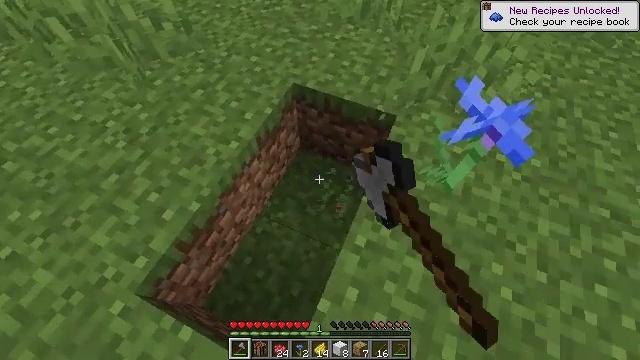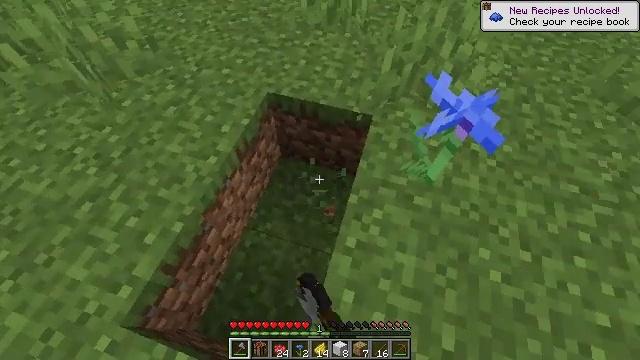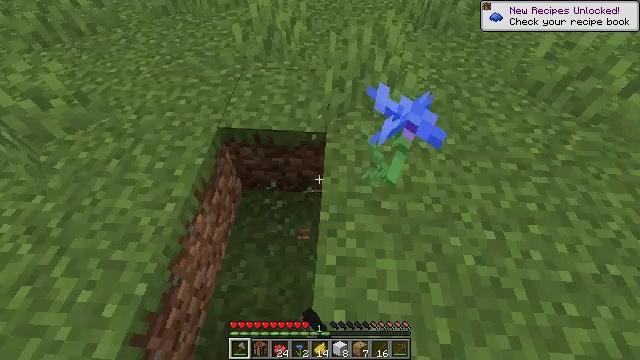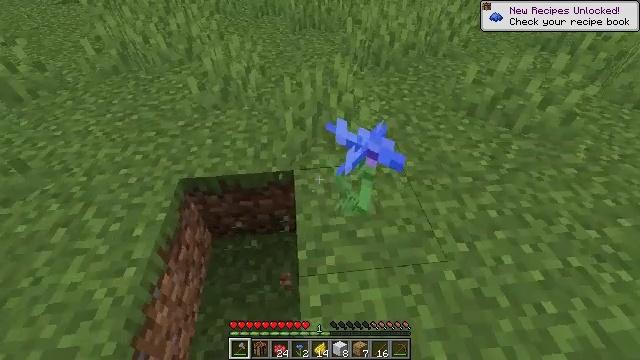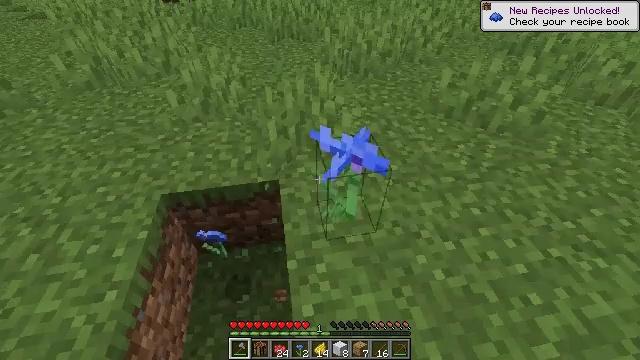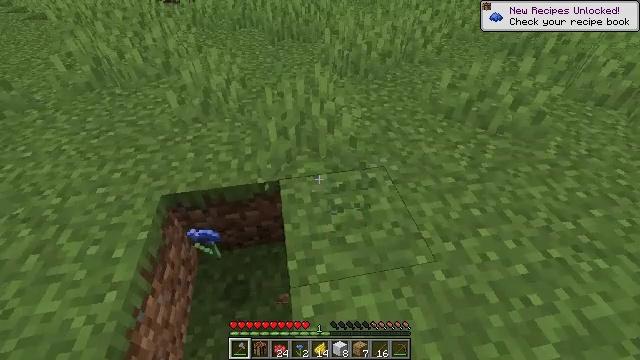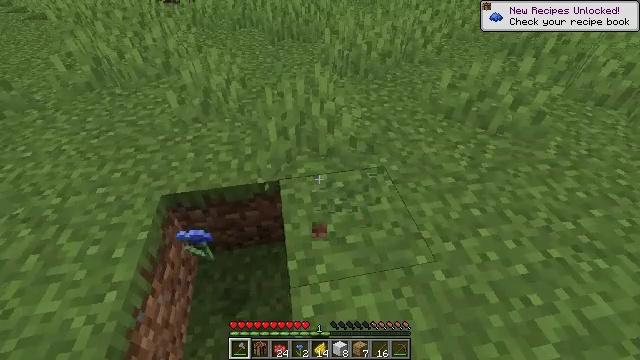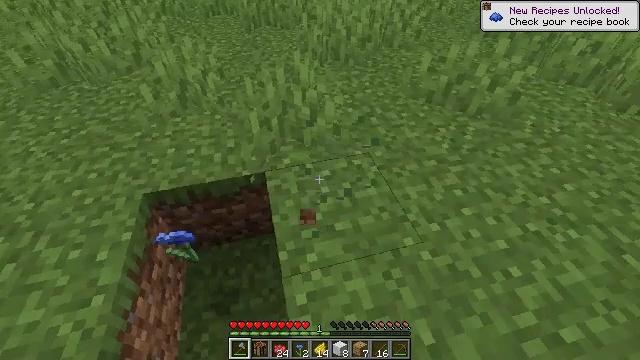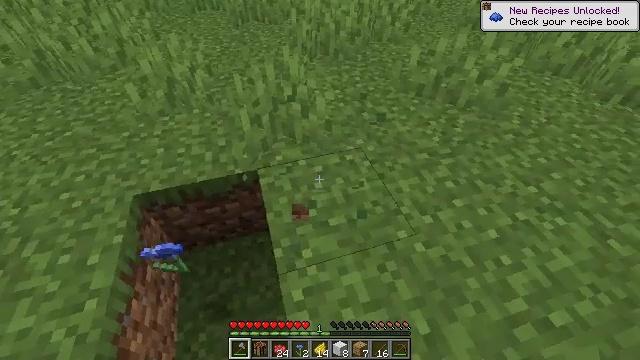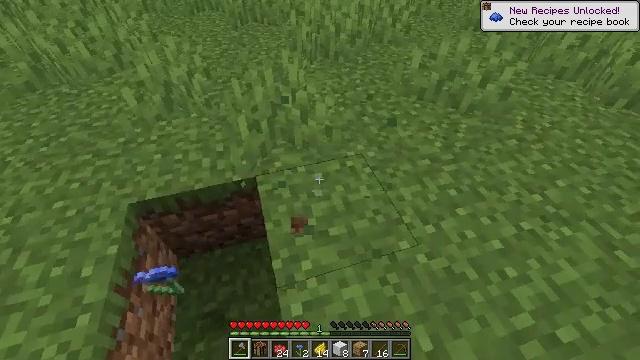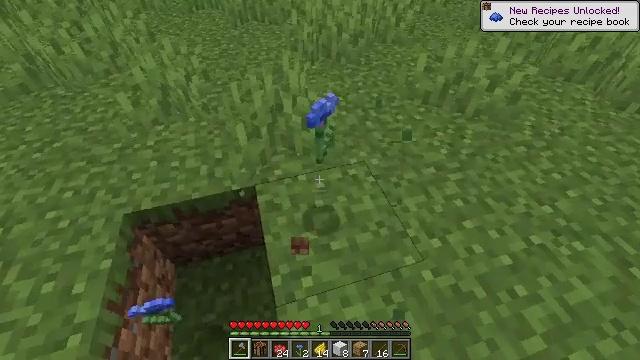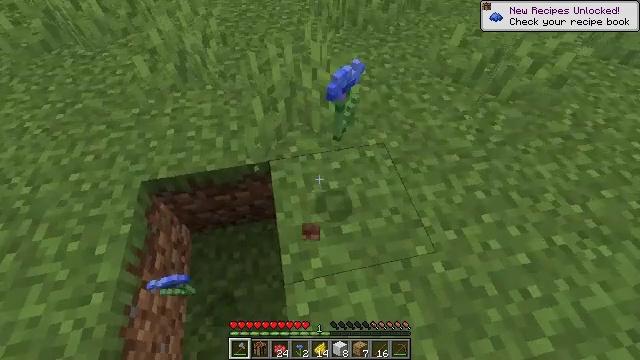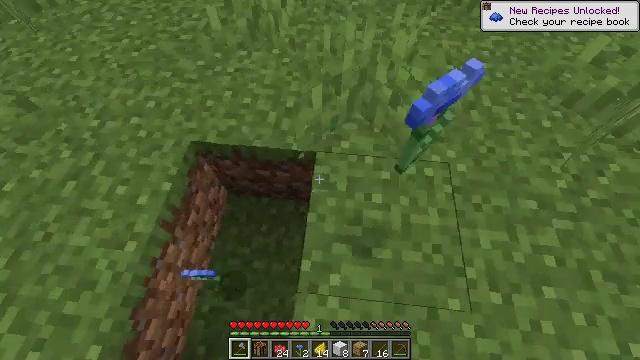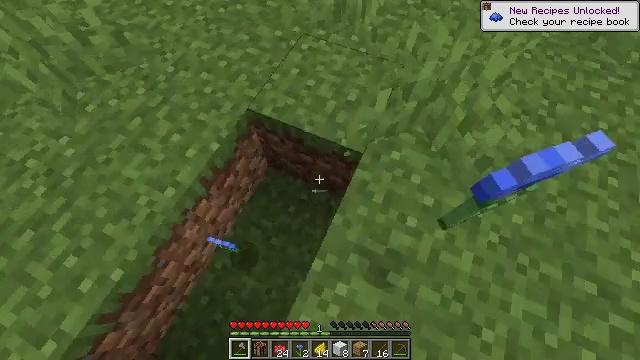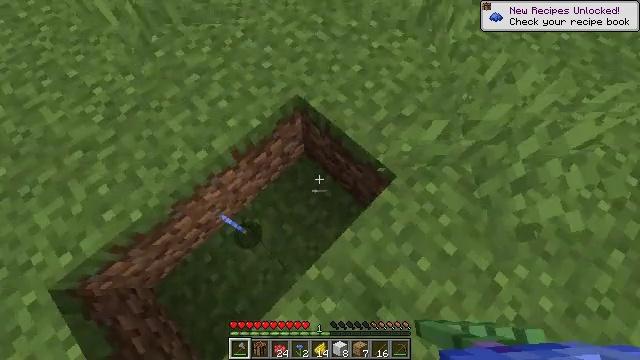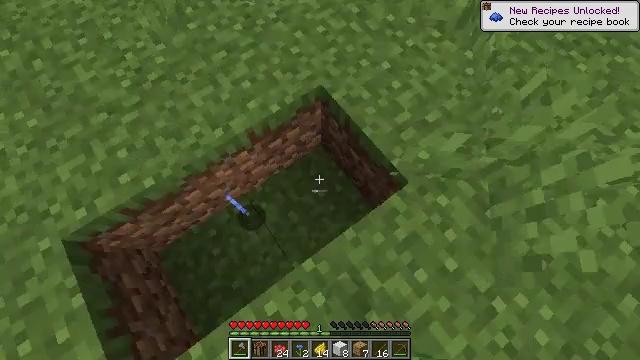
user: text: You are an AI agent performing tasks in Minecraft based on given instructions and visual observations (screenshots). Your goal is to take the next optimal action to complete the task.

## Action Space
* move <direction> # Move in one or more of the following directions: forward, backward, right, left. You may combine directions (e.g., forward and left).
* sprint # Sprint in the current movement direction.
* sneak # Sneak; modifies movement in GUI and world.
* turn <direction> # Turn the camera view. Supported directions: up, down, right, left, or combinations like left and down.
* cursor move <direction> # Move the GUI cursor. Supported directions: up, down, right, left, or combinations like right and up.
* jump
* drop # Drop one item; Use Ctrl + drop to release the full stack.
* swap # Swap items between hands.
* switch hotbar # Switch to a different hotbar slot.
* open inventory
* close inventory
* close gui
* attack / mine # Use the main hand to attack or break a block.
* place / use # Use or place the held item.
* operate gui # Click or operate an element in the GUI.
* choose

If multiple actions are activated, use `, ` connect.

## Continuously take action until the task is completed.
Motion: motion action
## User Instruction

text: Harvest a cornflower from the meadow.
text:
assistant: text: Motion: turn right and up
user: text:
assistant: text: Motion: turn right and up
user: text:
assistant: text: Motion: turn right and up
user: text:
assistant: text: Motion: turn right and up
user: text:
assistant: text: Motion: attack / mine
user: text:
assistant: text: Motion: attack / mine
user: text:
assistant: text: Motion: turn right and down
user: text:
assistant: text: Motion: turn right
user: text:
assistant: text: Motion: move forward
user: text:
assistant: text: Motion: move forward
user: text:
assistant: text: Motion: move forward, turn left and down
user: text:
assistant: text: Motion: move forward, turn left and down
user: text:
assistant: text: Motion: move forward, turn left and down
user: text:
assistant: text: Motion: turn left and down
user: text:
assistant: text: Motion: turn left and down
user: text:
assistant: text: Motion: turn left and down
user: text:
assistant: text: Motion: turn left and down
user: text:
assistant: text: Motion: turn left
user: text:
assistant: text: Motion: no_op
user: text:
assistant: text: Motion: move forward
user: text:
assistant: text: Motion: move forward
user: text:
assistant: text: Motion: move forward
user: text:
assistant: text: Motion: turn left
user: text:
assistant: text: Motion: turn left and up
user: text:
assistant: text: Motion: turn left and up
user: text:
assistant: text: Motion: turn left and up
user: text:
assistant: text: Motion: turn left
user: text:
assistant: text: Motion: turn left
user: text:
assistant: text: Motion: move forward, turn left and up
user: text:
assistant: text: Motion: move forward, turn left and up, jump